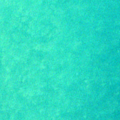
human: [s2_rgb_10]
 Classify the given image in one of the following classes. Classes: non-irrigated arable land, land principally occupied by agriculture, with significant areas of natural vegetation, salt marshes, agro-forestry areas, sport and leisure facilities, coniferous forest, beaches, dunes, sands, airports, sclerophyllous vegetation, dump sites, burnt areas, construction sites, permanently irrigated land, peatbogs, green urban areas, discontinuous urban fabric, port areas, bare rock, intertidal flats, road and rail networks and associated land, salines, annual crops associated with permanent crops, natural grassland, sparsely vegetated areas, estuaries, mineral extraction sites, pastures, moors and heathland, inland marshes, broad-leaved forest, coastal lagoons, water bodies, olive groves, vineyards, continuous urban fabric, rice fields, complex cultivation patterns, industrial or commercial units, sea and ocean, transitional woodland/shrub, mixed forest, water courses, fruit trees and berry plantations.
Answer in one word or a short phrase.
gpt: sea and ocean